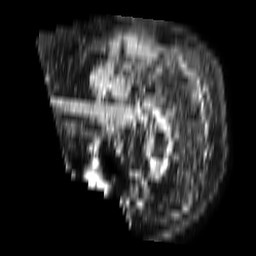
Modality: FLAIR
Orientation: sagittal
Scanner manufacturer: philips
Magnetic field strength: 1.5 T
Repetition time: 6 s
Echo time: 0.104 s